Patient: sex F, age 75
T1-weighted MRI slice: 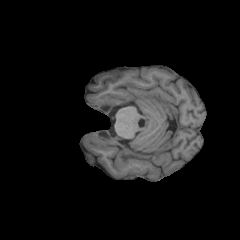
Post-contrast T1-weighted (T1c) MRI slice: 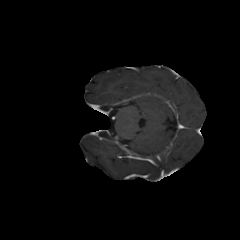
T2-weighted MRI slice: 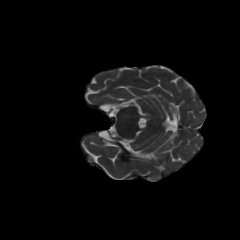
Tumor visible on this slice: no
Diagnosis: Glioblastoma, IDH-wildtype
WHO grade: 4